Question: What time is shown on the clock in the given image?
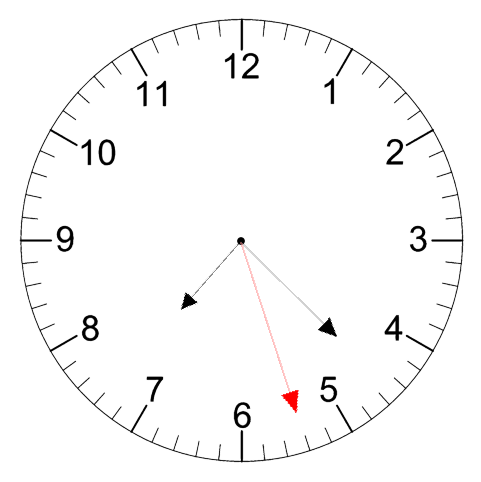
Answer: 07:22:27